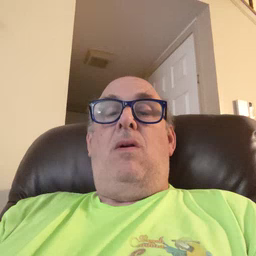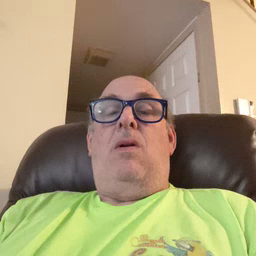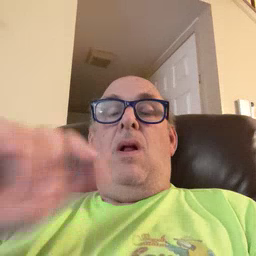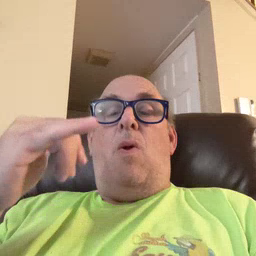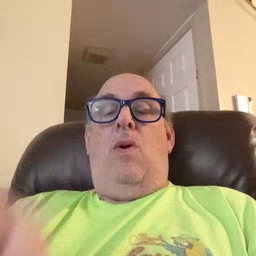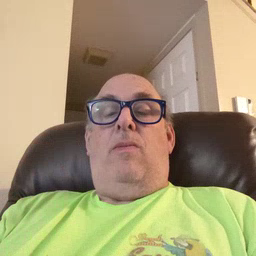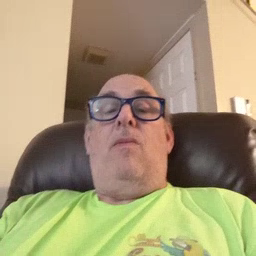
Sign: yellow